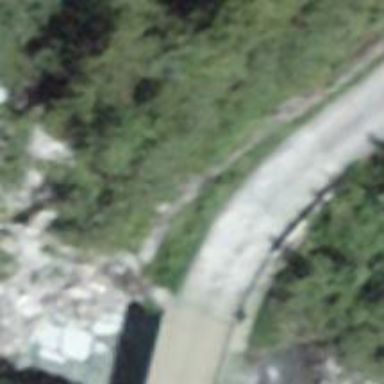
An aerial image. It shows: Unclassified road with gravel surface going over bridge.